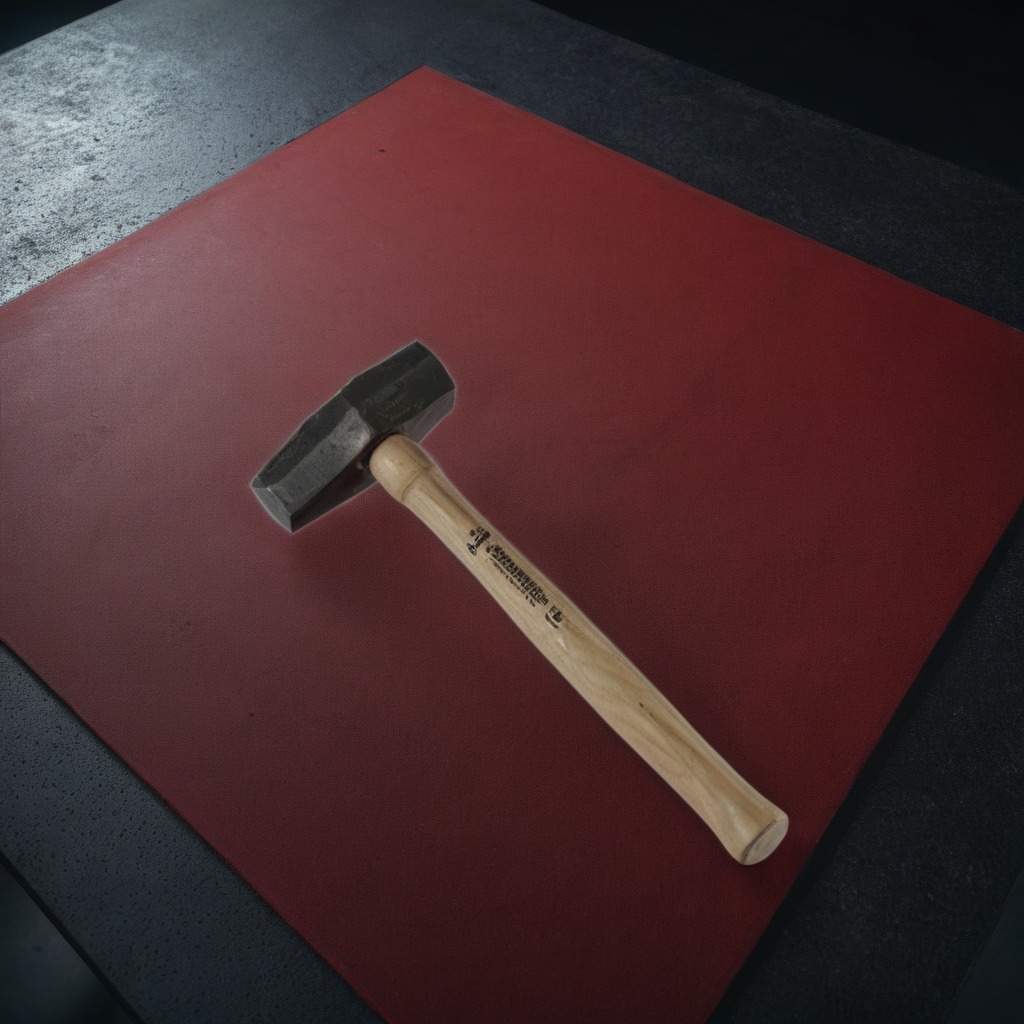
A hammer lying on a clean granite tabletop inside a workshop at night dim ambient light soft shadows worn but beneath the mat